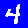
Digit: 4